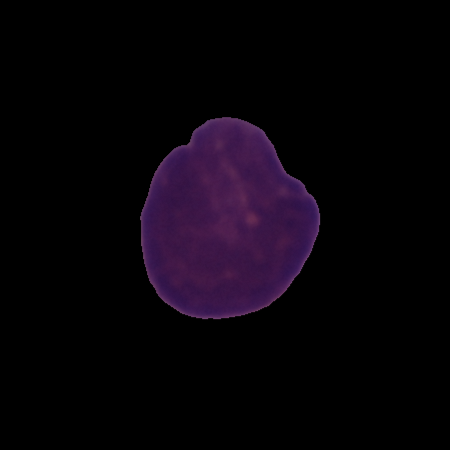
Label: cancer